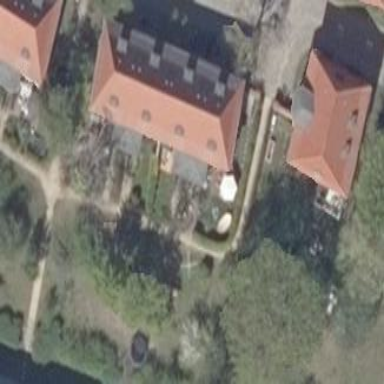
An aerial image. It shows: Residential building with hipped roof covered in red roof tiles.